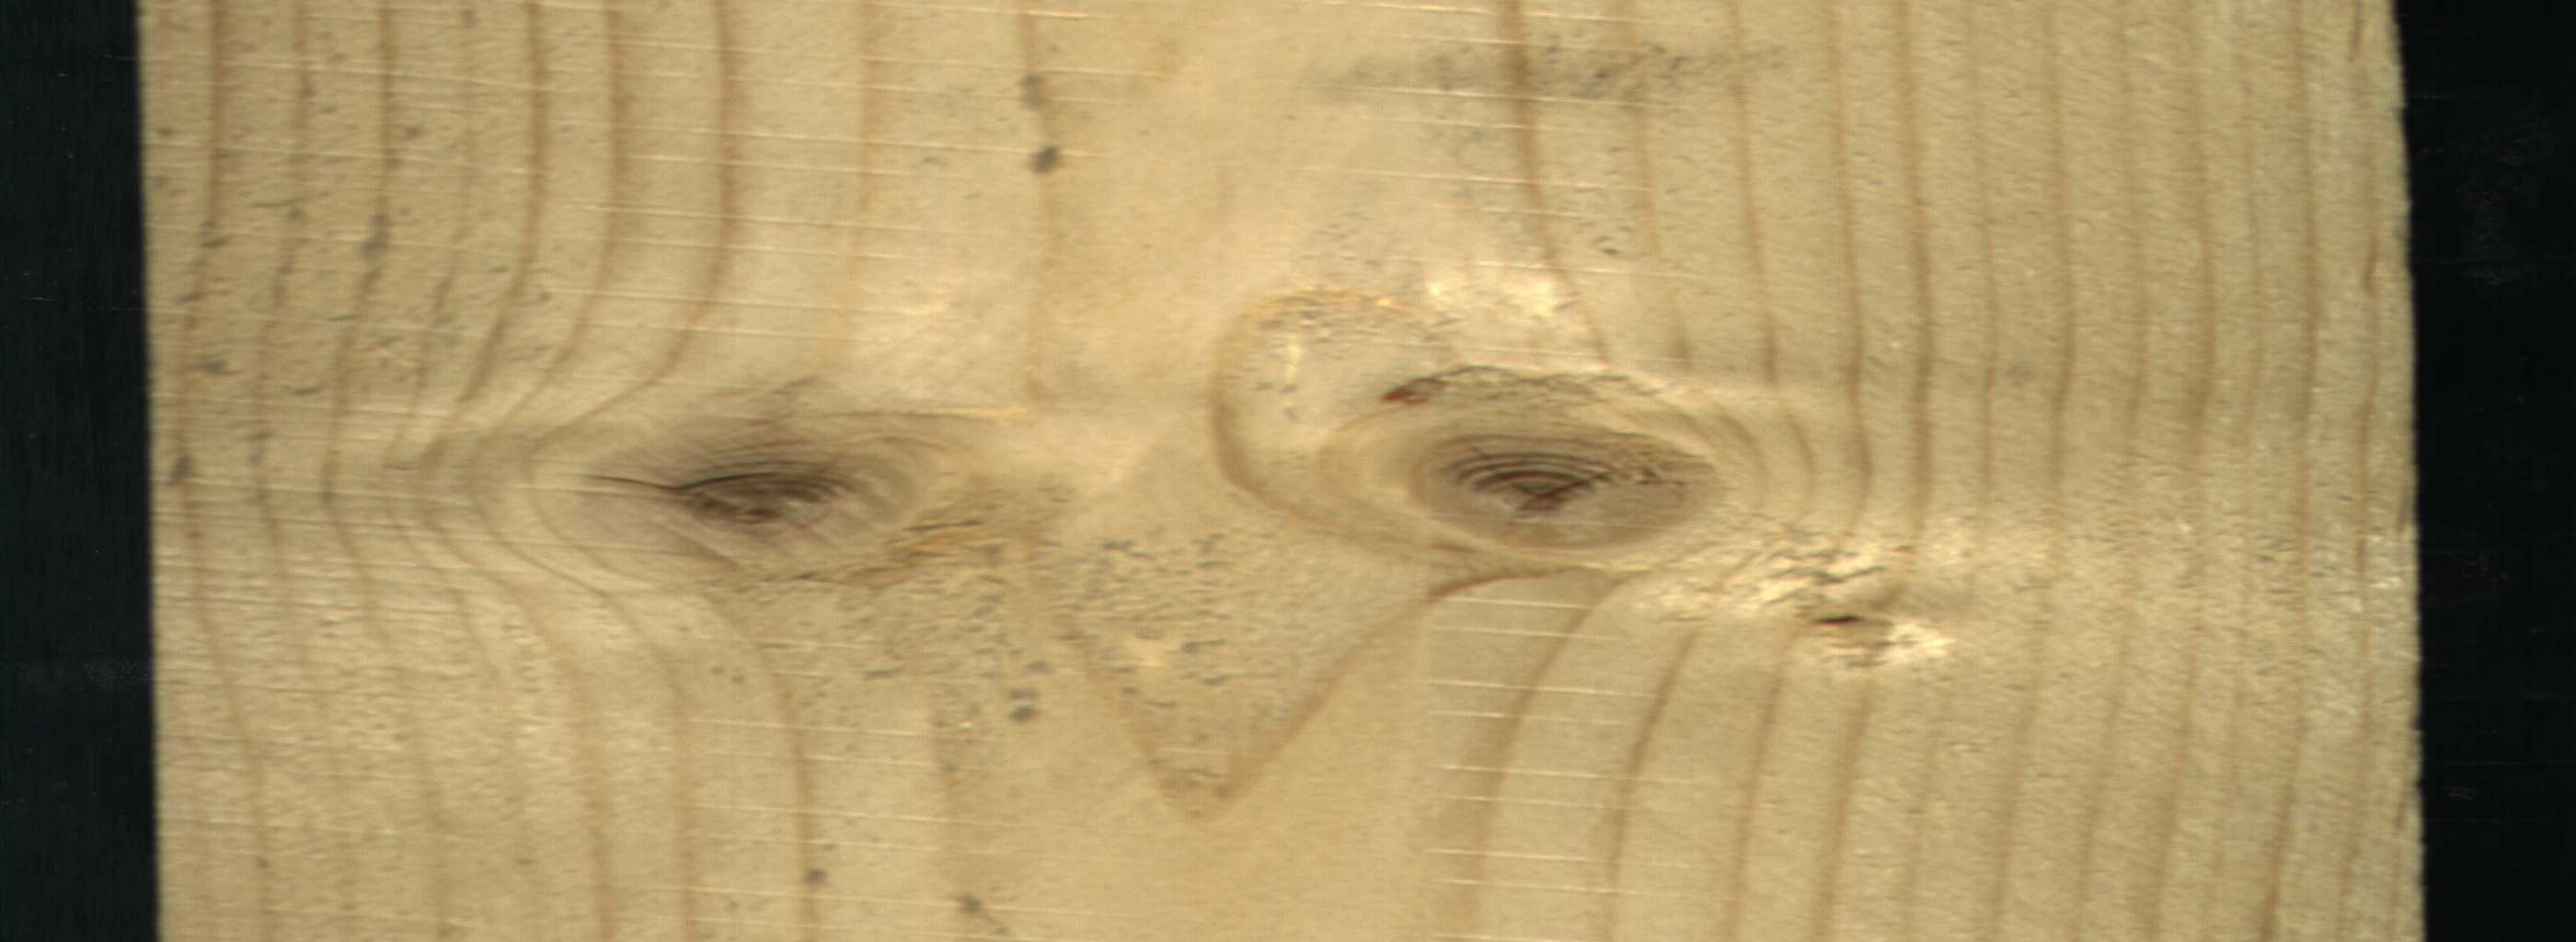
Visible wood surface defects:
knot_with_crack
Live_Knot
Live_Knot